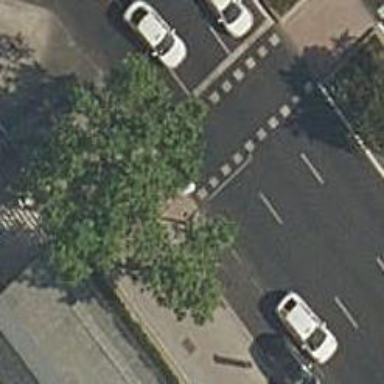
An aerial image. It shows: Kerb barrier.